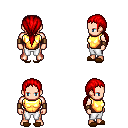
a pixel art fantasy rpg character, male body template, human, light skin, gold chest armor, white pants, red ponytail hairstyle, leather bracers, brown slippers, four views (front, back, left, right), 2x2 character sprite sheet, small pixel art, hard edges, no anti-aliasing